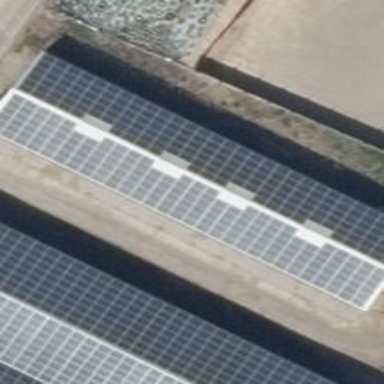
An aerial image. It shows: Solar power generator using photovoltaic method with solar photovoltaic panel types.